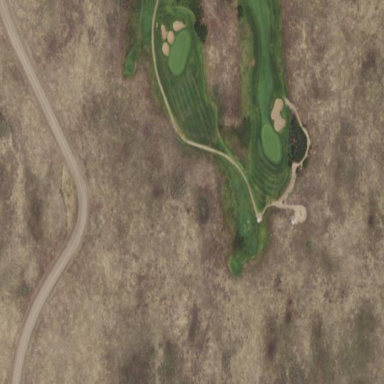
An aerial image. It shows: Golf rough area.